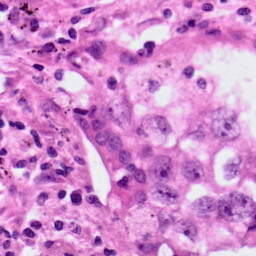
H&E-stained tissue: Lung